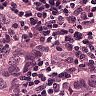
Metastatic tissue present: yes